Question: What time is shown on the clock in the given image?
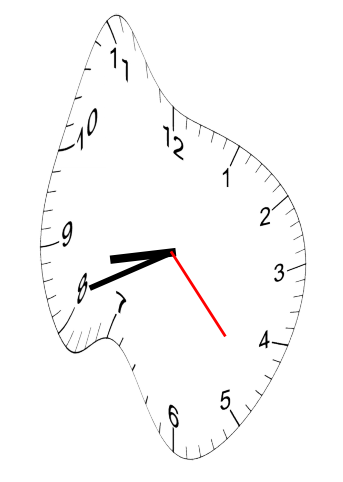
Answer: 08:41:23